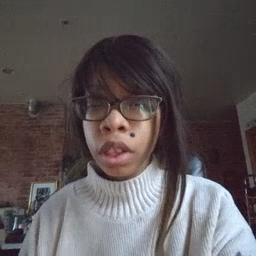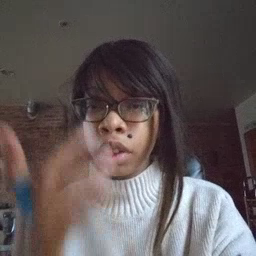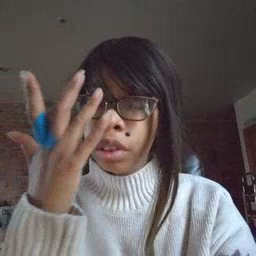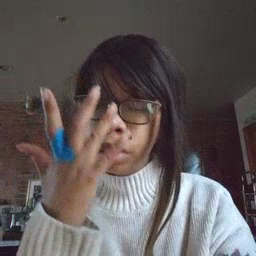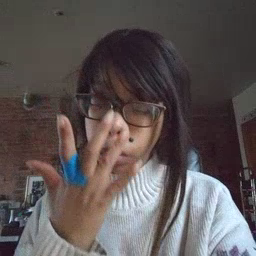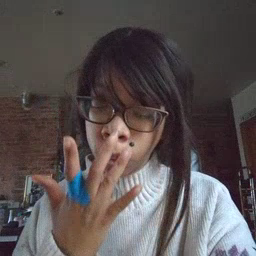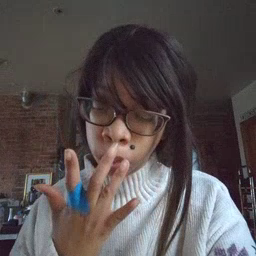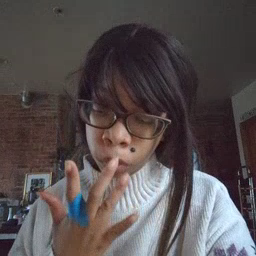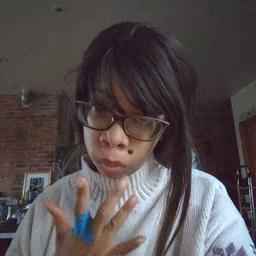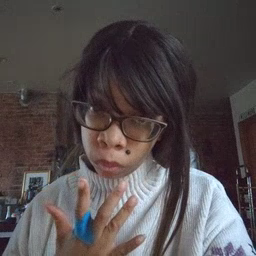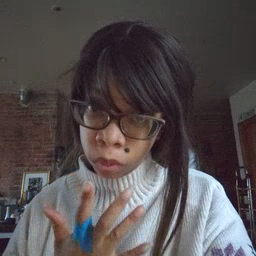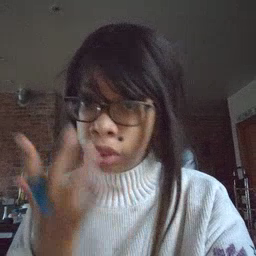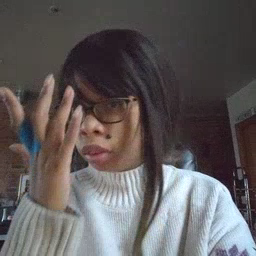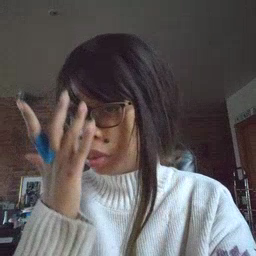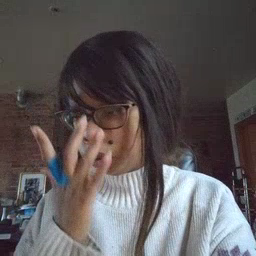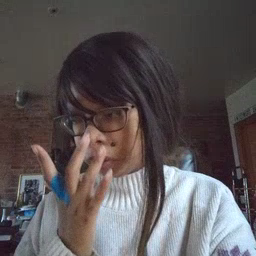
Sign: sad